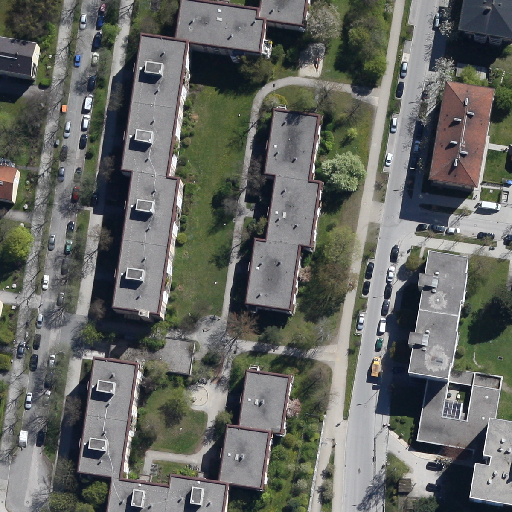
Referring expression: van